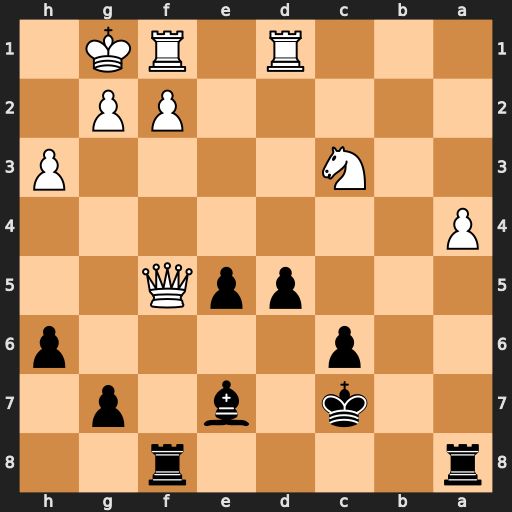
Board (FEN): r4r2/2k1b1p1/2p4p/3ppQ2/P7/2N4P/5PP1/3R1RK1
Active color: b
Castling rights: -
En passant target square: -
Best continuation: Rxf5 Nxd5+ cxd5